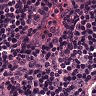
Metastatic tissue present: no